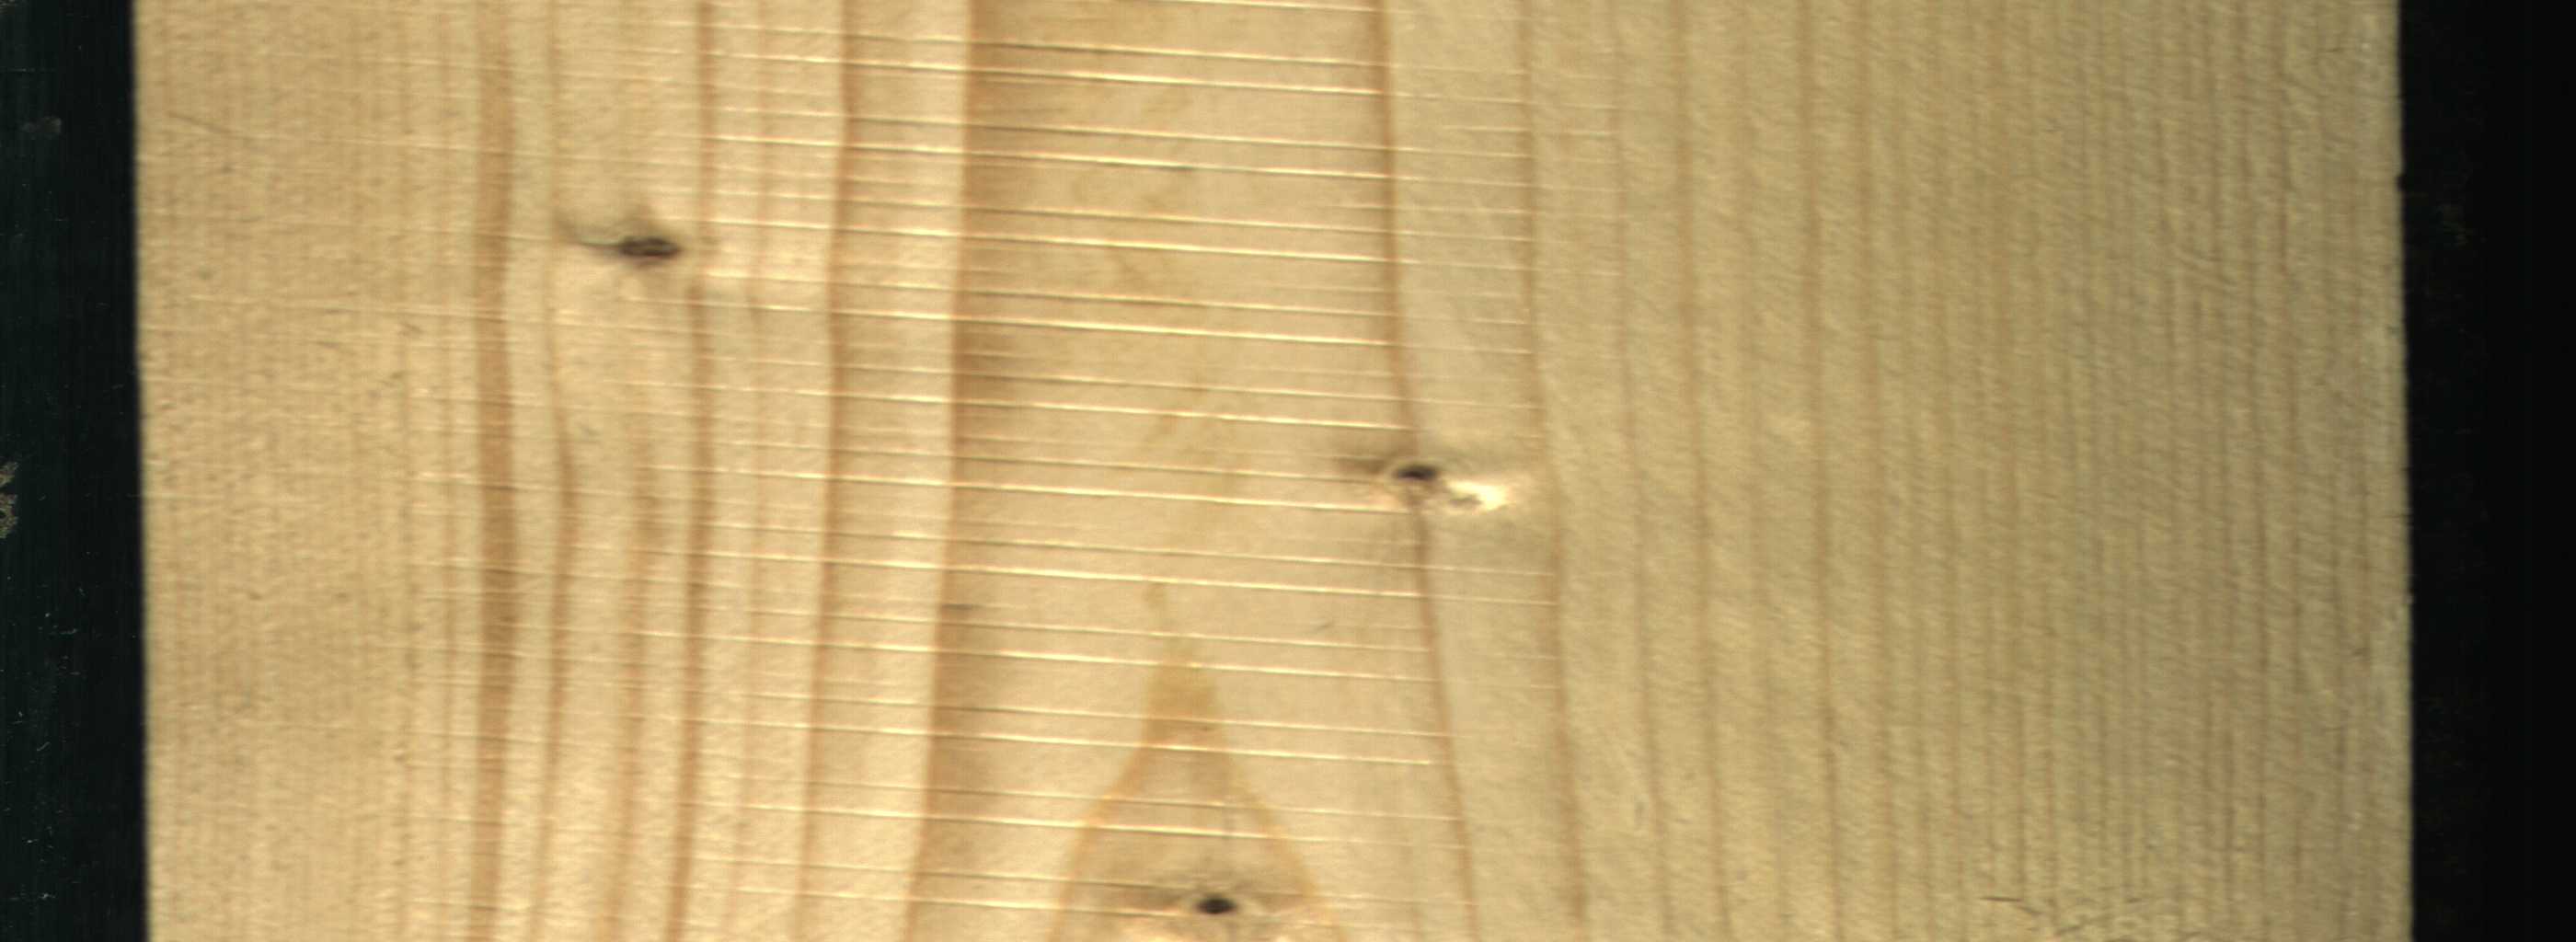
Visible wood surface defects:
Dead_Knot
Dead_Knot
Live_Knot